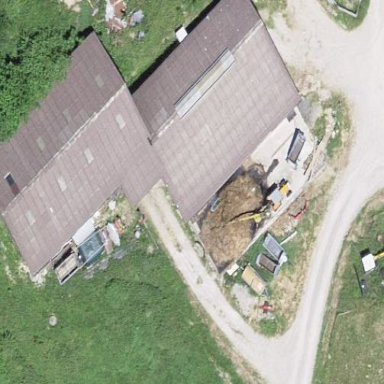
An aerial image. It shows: Rural barn.